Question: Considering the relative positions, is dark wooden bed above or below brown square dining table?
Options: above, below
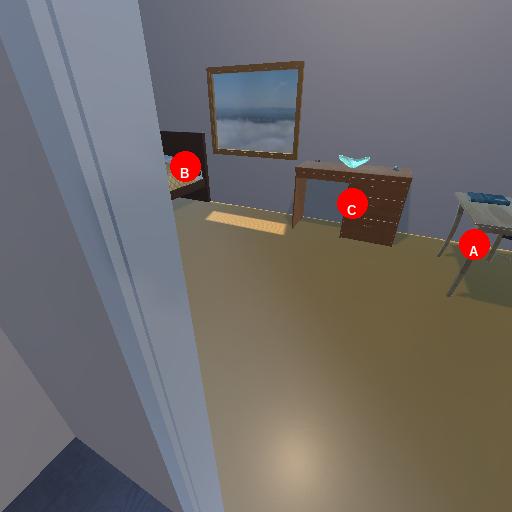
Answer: above